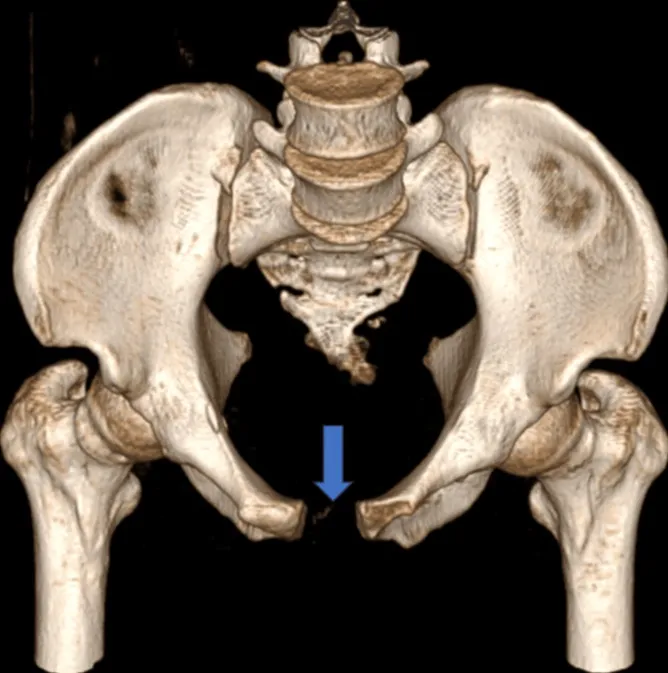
CT-3D inlet/superior view of pubic symphysis diastasis (marked with blue arrow).
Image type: radiology (ct)